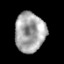
Tissue: prostate
Cell type: Epithelial cells
Senescence score: 0.2548
Nuclear area (px): 1182
Mean DAPI intensity: 165.3